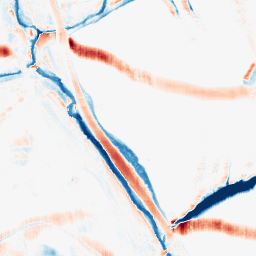
Category: morphological
Decomposition family: morphological_rect
Decomposition parameters: operation: average
width: 10
height: 20
Upsampling method: cubic_catmull_rom
Upsampling parameters: scale: 4
Upsampling scale: 4